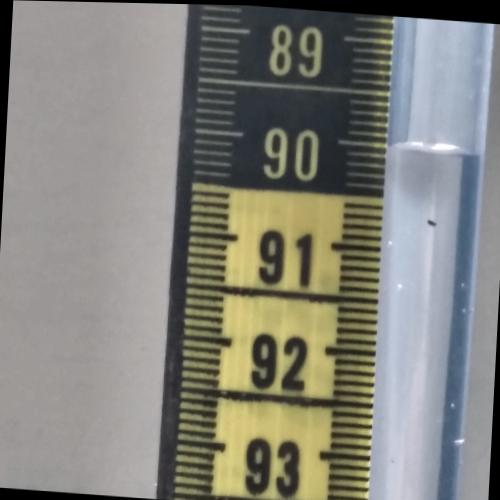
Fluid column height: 90.0 cm